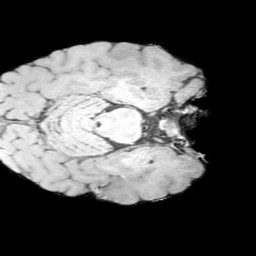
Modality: MP2RAGE
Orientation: axial